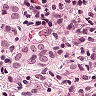
Metastatic tissue present: yes